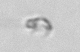
Label: detritus